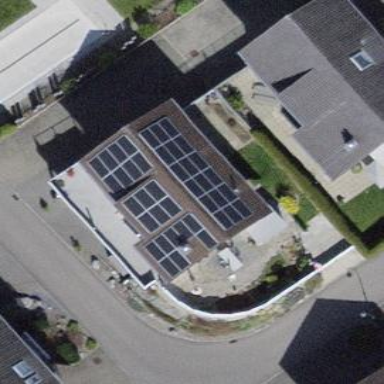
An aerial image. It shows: Solar power generator using photovoltaic method with solar photovoltaic panel types.